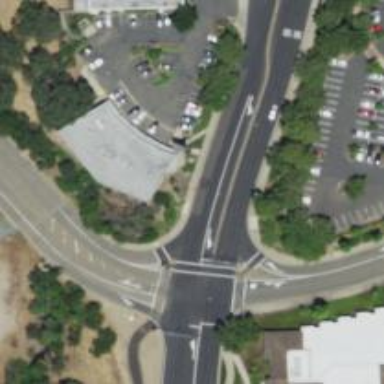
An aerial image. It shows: Secondary link road.